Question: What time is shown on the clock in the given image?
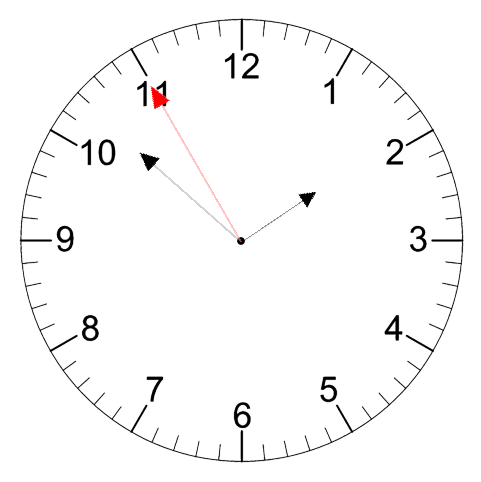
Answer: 01:51:55